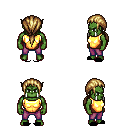
a pixel art fantasy rpg character, male body template, orc, green skin, gold chest armor, magenta pants, blonde ponytail hairstyle, black slippers, four views (front, back, left, right), 2x2 character sprite sheet, small pixel art, hard edges, no anti-aliasing